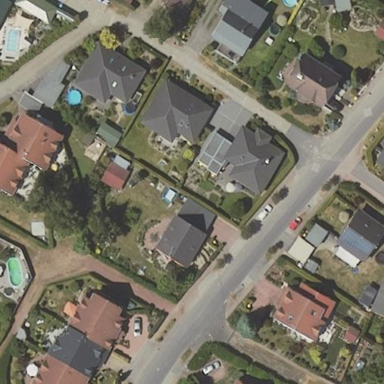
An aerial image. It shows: Residential area.